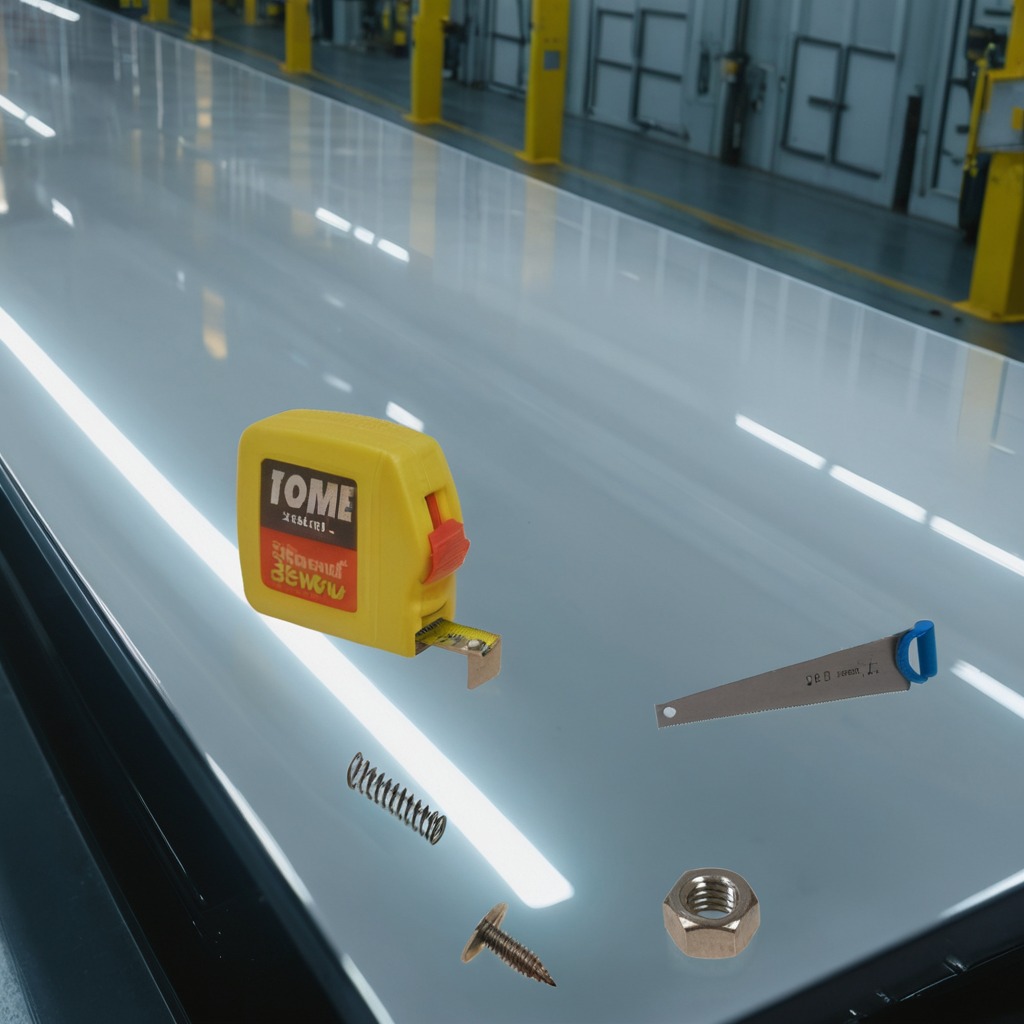
A measuring tape, a metal machine screw, a coiled metal spring, a handheld metal saw, and a metal nut are lying on the high-gloss table in a ship maintenance bay industrial lighting.